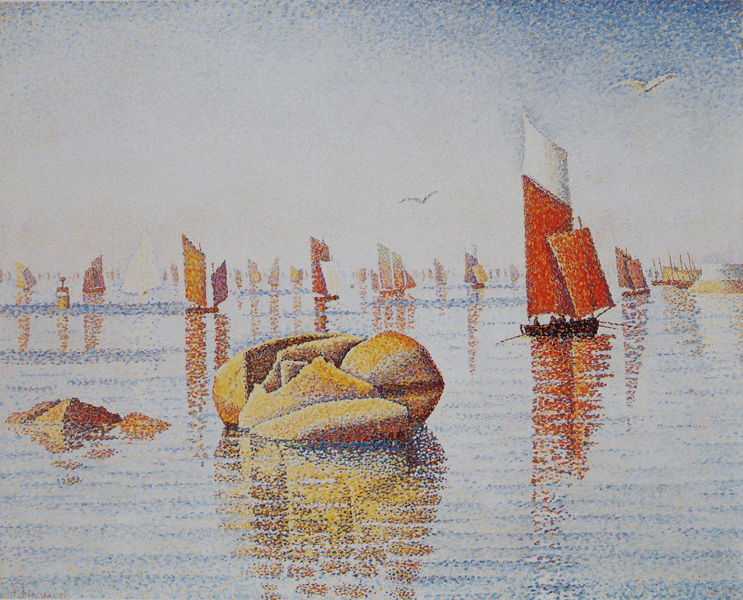
Titel: Concarneau. Calme du matin. Opus 219 (larghetto), Concarneau. Ruhiger Morgen. Opus 219 (Larghetto)
Künstler: Paul Signac
Institution: (Privatsammlung)
Schlagwörter: blau, felsen, gemälde, himmel, meer, vogel, wasser, weiß, wolken, gelb, impressionismus, menschen, ocker, see, frankreich, licht, orange, schwarz, rot, beige, malerei, stein, steine, spiegel, horizont, natur, spiegelung, vögel, flach, kontrast, boot, boote, ruder, bewölkt, hellblau, schiff, schiffe, segel, segelboot, segelschiffe, sommer, welle, wellen, spiegelbild, mast, pointilismus, abstrakt, fels, modern, lila, violett, rast, hafen, luft, möwe, möwen, rudern, reflexion, segelboote, segler, punkte, reflexionen, oberfläche, möve, punkt, regatta, reflektion, seurat, signac, atmosphäre, flotte, parade, findling, pointillismus, boje, buct, flaute, mee, meeresspiegel, schiffwe, tretboot, surrat, pointilissmus, bot, vögle, surat, seevögel, französische malerei, shiffe, see schiff, suillac, sea, calm